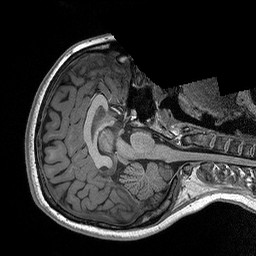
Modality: T1w
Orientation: axial
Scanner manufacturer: siemens
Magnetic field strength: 3 T
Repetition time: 2.3 s
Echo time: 0.00298 s